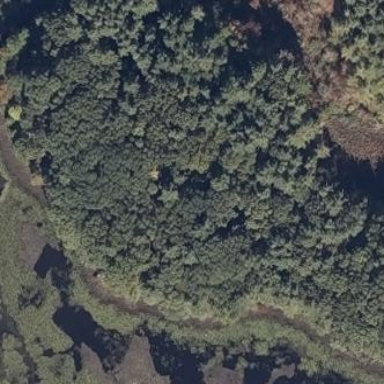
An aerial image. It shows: Forest area with mix of leaf types and cycles.